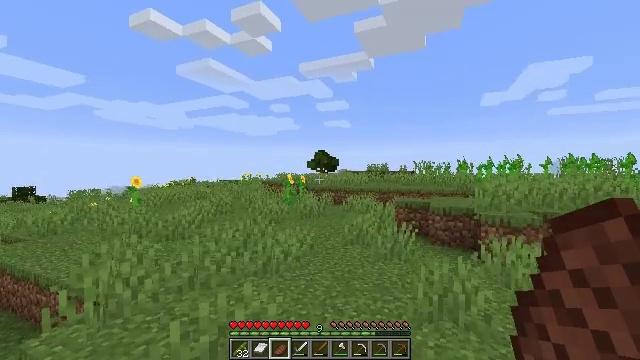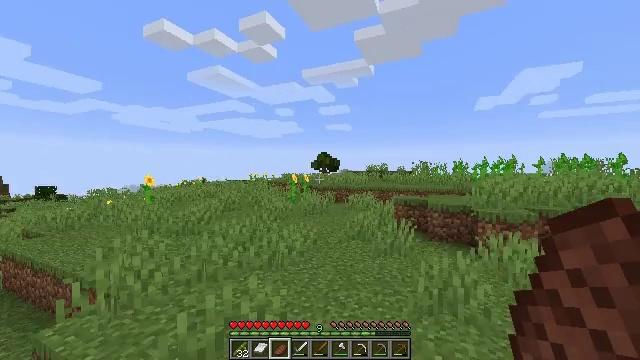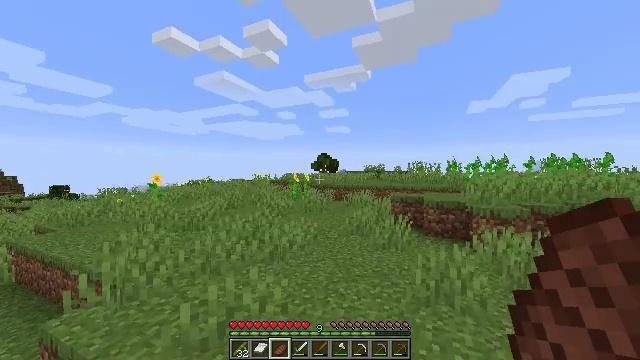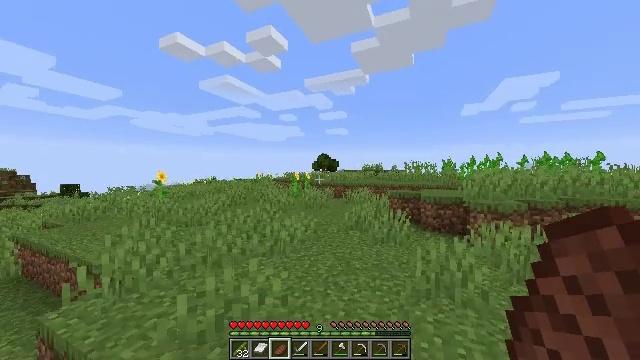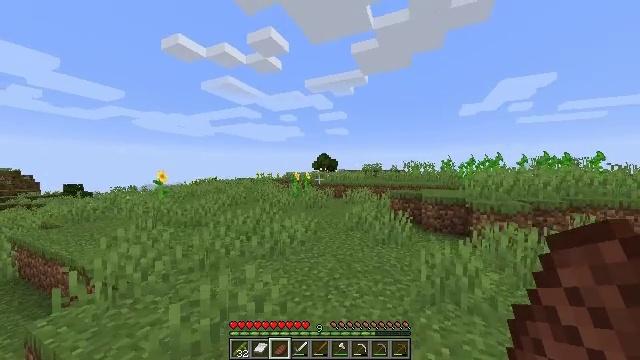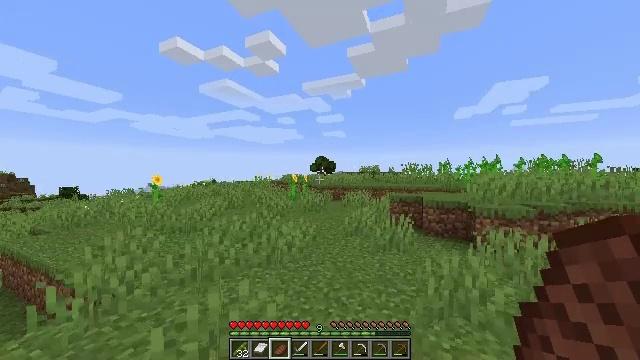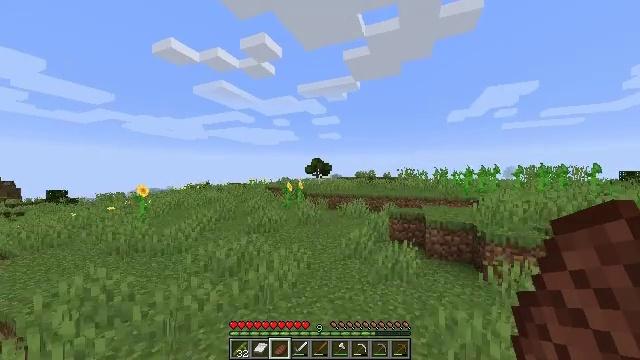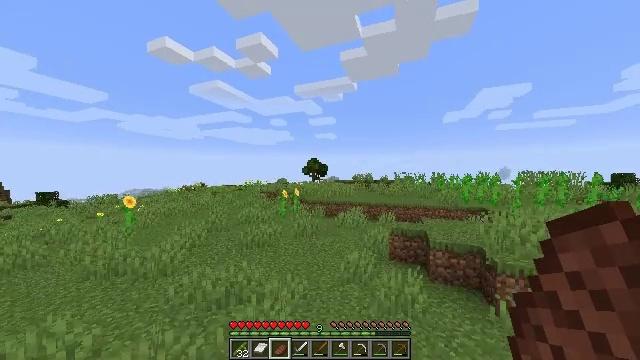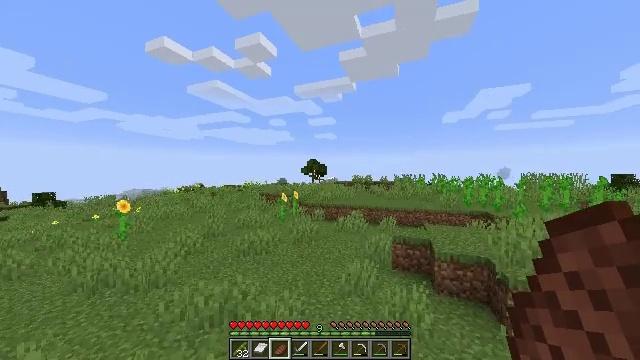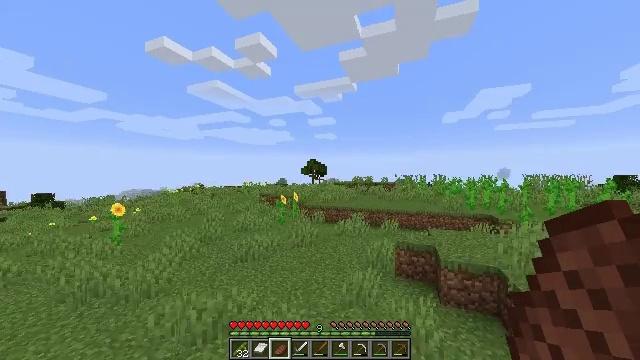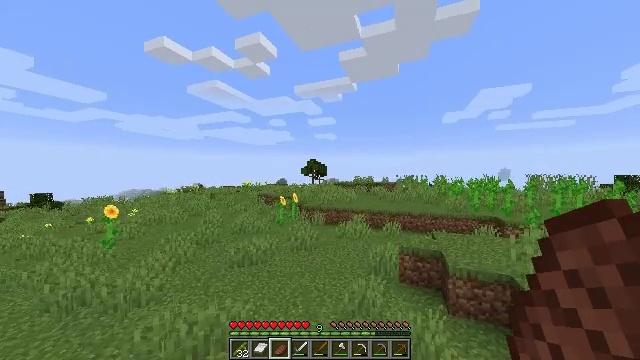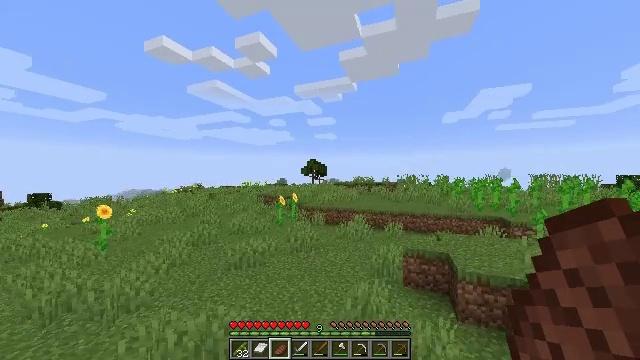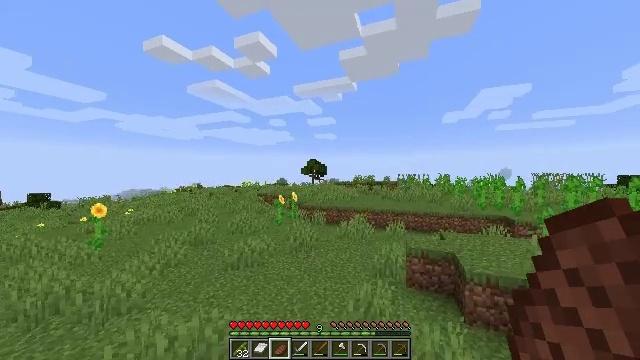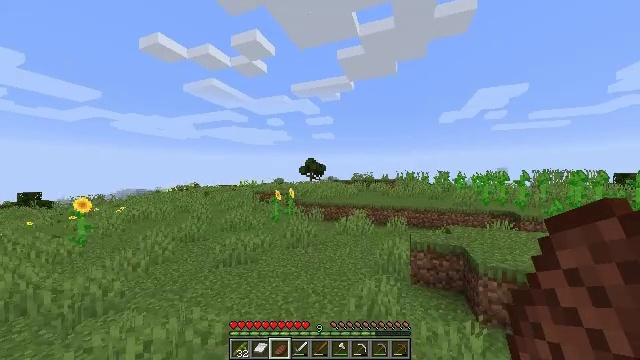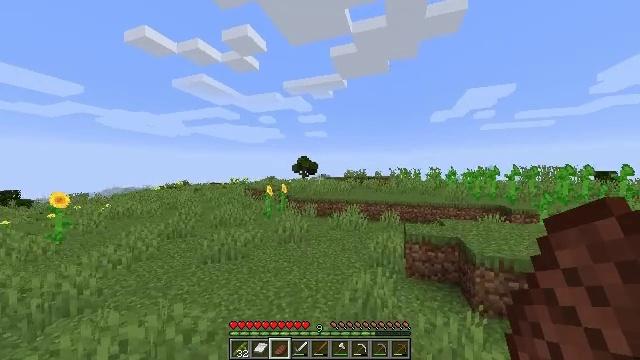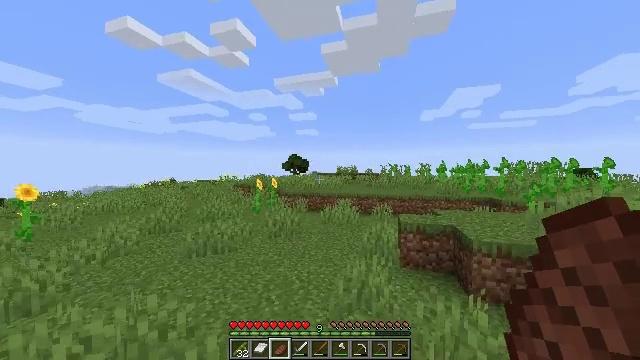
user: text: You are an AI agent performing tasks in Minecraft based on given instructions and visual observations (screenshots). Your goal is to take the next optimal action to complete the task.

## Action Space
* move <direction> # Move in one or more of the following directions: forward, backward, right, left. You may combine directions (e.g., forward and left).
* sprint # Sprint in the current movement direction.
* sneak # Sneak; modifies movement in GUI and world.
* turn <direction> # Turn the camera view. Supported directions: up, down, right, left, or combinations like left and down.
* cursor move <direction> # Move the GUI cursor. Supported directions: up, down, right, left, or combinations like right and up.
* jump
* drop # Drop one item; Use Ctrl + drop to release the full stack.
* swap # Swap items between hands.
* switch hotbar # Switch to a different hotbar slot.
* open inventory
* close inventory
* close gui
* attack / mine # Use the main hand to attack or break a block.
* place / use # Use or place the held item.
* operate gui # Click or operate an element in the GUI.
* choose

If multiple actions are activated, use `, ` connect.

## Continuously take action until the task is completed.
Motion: motion action
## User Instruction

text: Gather sweet berries from the bush.
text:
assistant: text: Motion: move forward, sprint, jump
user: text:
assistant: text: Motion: move forward, sprint, jump
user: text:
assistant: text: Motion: move forward, sprint, jump
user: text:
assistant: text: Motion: move forward, jump
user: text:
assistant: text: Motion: move forward, jump
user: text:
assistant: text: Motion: move forward, turn right, jump
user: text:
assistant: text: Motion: move forward, jump
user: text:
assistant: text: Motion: move forward, sprint, jump
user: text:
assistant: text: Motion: move forward, sprint, jump
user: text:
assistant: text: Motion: move forward, sprint, jump
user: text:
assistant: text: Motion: move forward, sprint, jump
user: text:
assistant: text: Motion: move forward, jump
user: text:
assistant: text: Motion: move forward, jump
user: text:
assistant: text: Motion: move forward, turn right, jump
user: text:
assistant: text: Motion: move forward, turn right, jump
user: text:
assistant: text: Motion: move forward, turn right, jump
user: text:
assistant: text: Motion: move forward, turn right, jump
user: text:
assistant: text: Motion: move forward, sprint, jump
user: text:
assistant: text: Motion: move forward, sprint, jump
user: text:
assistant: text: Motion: move forward, sprint, jump
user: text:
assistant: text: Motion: move forward, sprint, jump
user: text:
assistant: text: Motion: move forward, jump
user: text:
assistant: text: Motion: move forward, jump
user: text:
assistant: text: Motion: move forward, jump
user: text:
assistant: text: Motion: move forward, jump
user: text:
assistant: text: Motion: move forward, jump
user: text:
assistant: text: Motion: move forward, jump
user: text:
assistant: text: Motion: move forward, turn right, jump
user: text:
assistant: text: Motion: move forward, sprint, jump
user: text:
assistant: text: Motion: move forward, sprint, turn down, jump